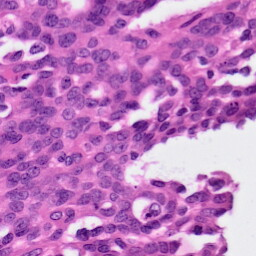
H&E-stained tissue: Ovarian